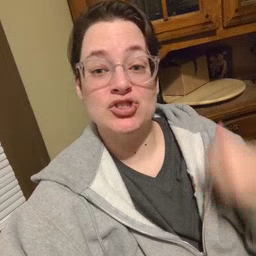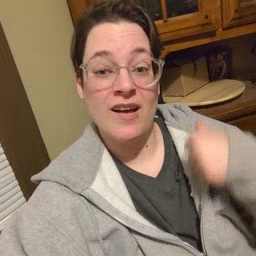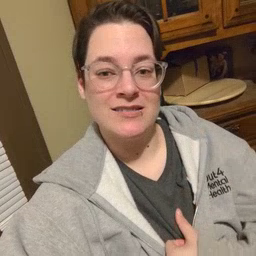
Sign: jacket